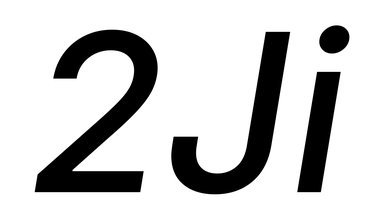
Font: Inter-Italic_Medium_Italic